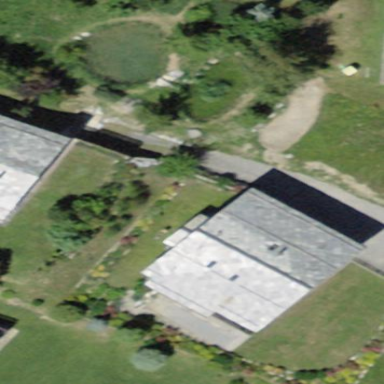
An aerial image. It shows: Detached building.